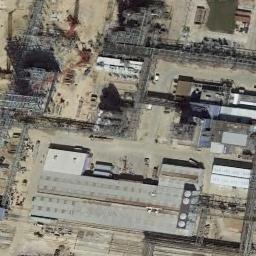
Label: industrial_area